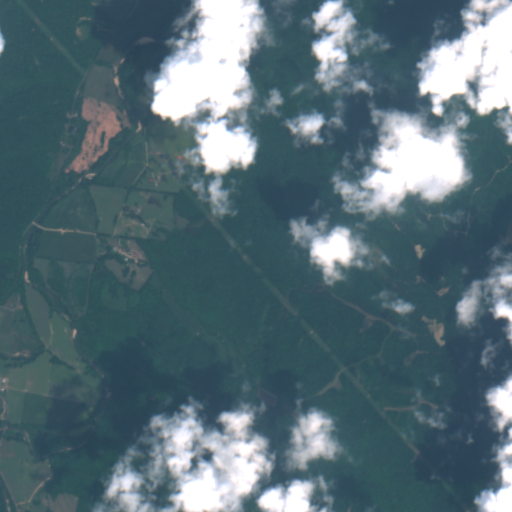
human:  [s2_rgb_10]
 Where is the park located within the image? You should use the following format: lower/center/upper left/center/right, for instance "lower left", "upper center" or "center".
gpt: There is no park in the image.